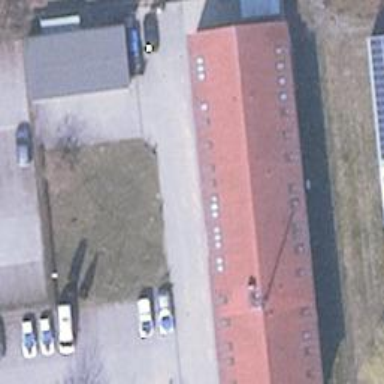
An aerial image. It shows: Police facility.